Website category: movie
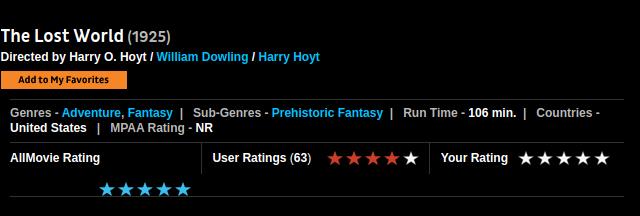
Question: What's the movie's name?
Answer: The Lost World

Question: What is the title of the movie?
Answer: The Lost World

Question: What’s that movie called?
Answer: The Lost World

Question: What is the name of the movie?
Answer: The Lost World

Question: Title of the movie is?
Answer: The Lost World

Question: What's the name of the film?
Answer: The Lost World

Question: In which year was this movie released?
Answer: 1925

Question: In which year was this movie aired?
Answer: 1925

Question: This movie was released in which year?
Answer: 1925

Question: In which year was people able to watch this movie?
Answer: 1925

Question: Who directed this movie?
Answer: Harry O. Hoyt / William Dowling / Harry Hoyt

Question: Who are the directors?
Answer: Harry O. Hoyt / William Dowling / Harry Hoyt

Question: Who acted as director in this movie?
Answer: Harry O. Hoyt / William Dowling / Harry Hoyt

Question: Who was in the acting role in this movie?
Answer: Harry O. Hoyt / William Dowling / Harry Hoyt

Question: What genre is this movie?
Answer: Adventure , Fantasy

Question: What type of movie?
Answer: Adventure , Fantasy

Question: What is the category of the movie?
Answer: Adventure , Fantasy

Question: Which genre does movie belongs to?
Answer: Adventure , Fantasy

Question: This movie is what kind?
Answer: Adventure , Fantasy

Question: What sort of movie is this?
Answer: Adventure , Fantasy

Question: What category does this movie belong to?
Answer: Adventure , Fantasy

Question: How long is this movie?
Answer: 106 min.

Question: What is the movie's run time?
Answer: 106 min.

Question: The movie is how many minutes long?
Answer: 106 min.

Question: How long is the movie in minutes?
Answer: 106 min.

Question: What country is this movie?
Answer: United States

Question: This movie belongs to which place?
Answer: United States

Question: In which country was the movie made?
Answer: United States

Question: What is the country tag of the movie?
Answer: United States

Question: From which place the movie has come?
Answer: United States